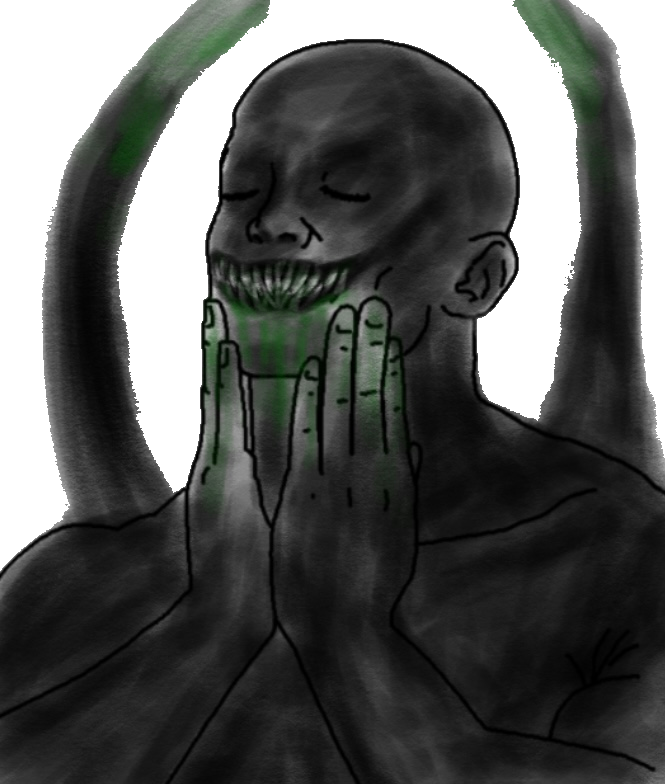
Label: 5_Oomer